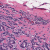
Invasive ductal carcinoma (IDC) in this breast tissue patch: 1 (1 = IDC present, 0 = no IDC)